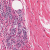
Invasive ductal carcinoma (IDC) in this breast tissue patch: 0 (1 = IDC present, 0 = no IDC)